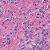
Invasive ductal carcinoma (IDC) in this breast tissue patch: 1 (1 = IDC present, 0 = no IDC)